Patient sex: F
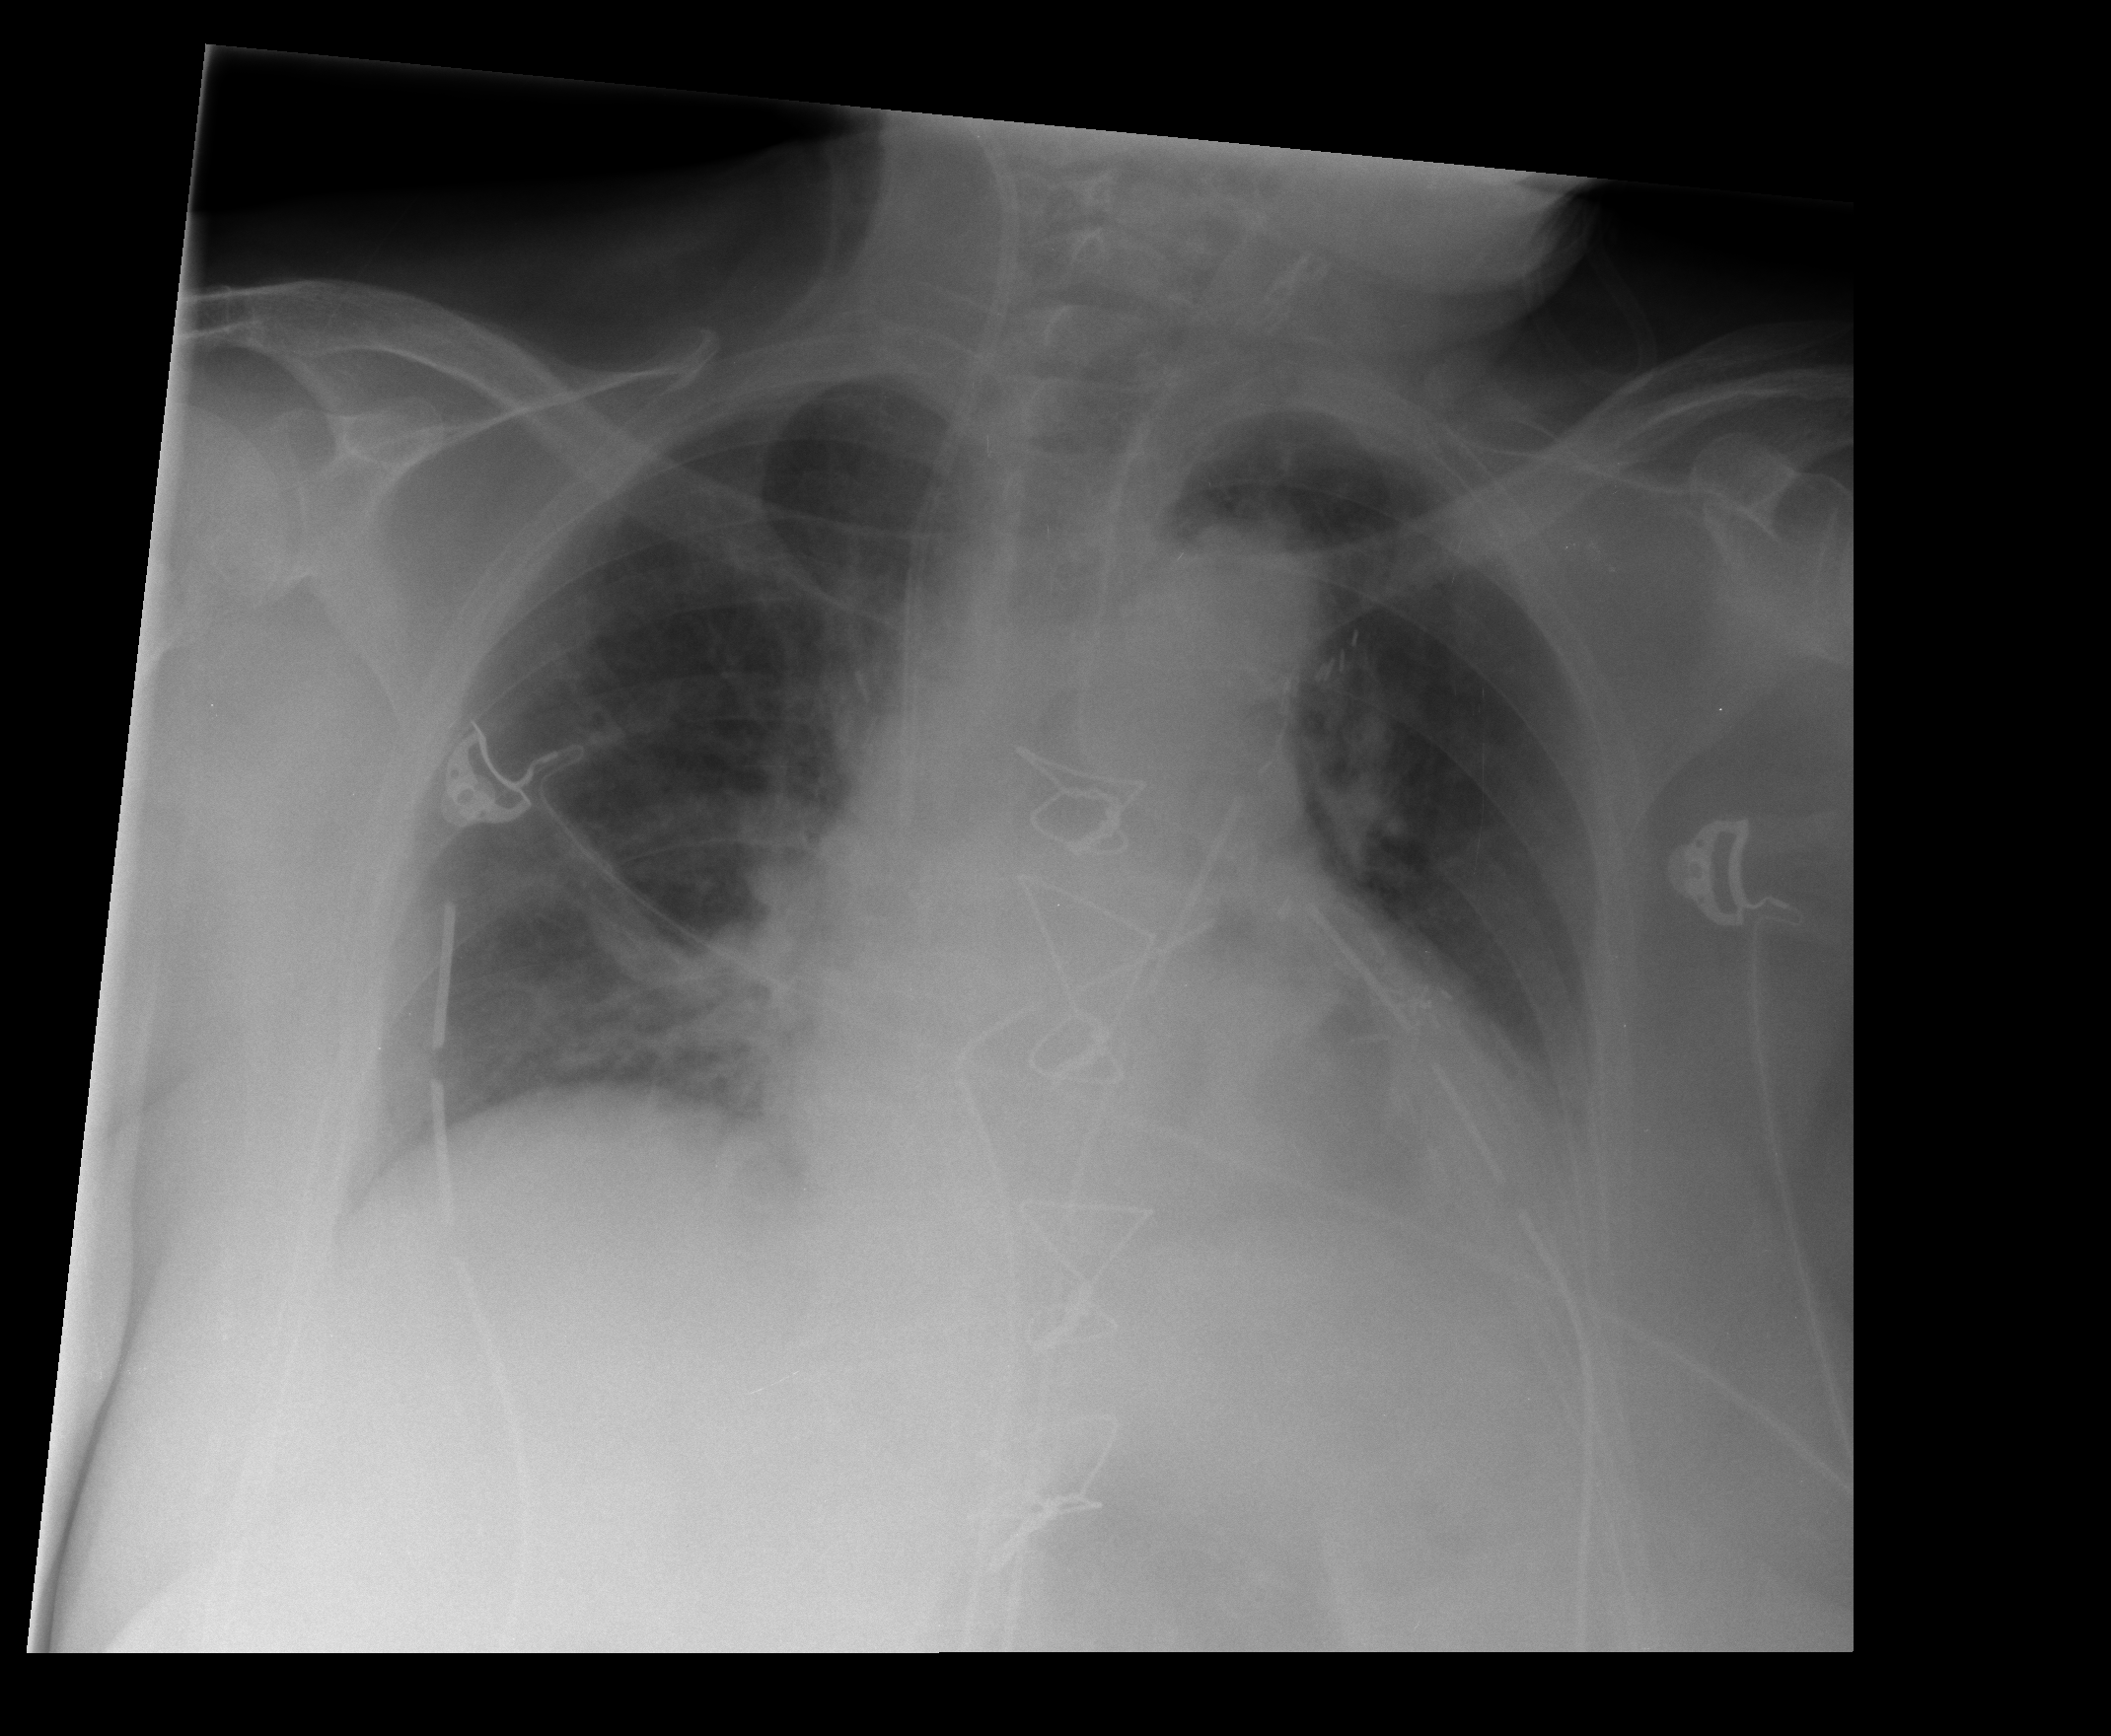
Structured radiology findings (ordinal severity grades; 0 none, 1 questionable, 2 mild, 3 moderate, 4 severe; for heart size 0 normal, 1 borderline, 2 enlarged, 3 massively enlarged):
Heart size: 2
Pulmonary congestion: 1
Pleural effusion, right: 0
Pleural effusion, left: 0
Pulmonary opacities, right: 1
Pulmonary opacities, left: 0
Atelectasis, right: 1
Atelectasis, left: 0